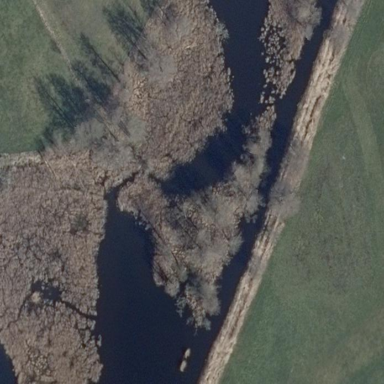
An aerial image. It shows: Reedbed wetland area.